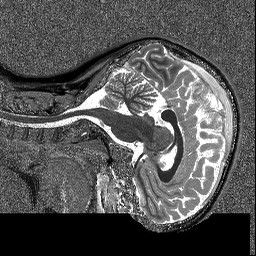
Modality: T1map
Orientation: sagittal
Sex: female